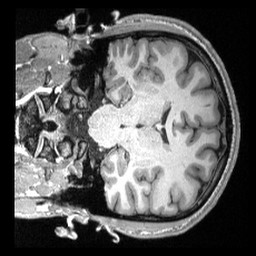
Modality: T1w
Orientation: coronal
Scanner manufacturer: siemens
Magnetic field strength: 3 T
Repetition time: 2.3 s
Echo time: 0.00308 s